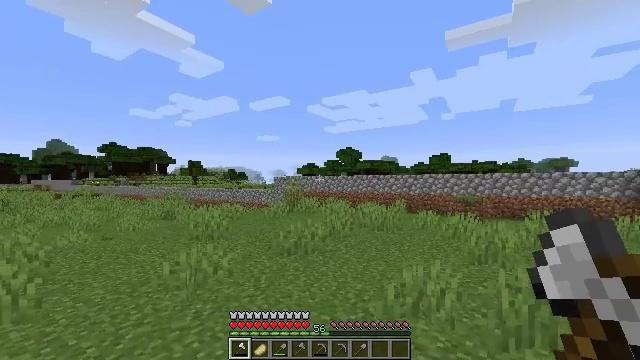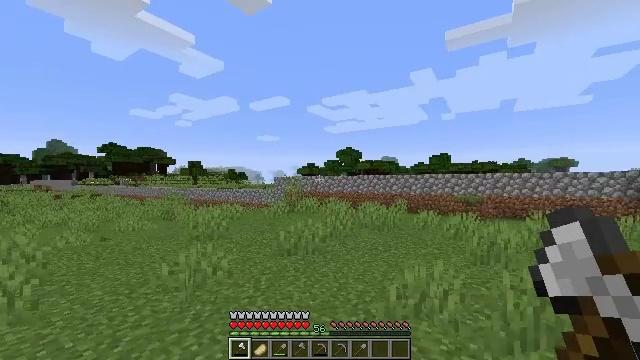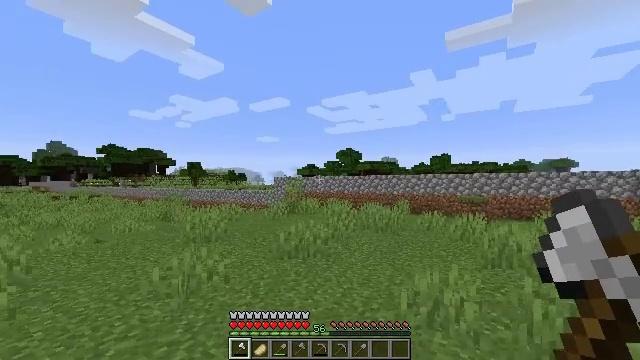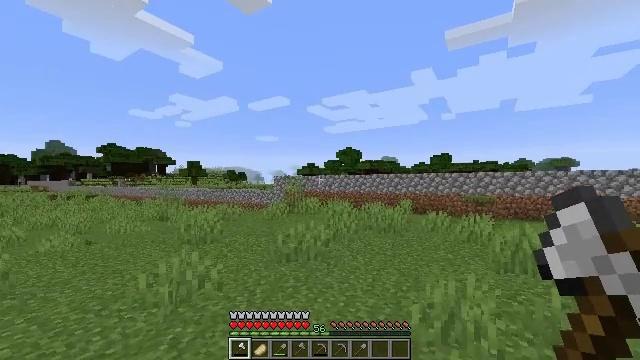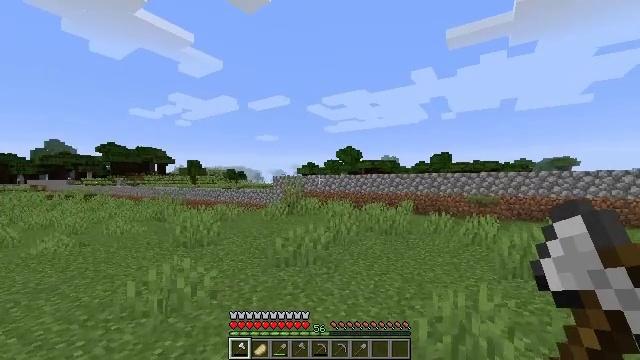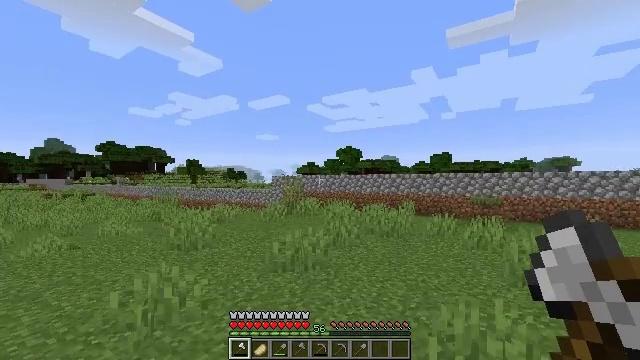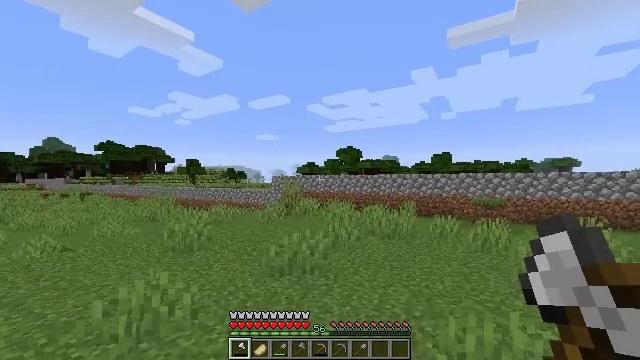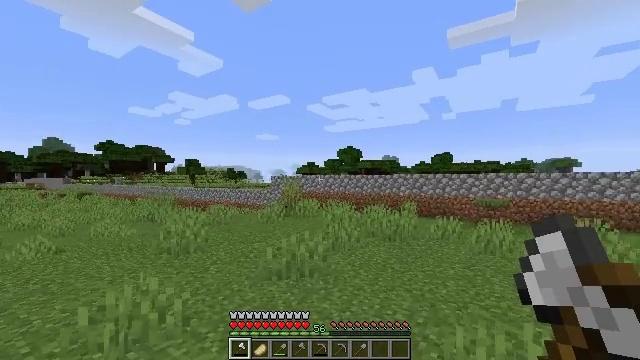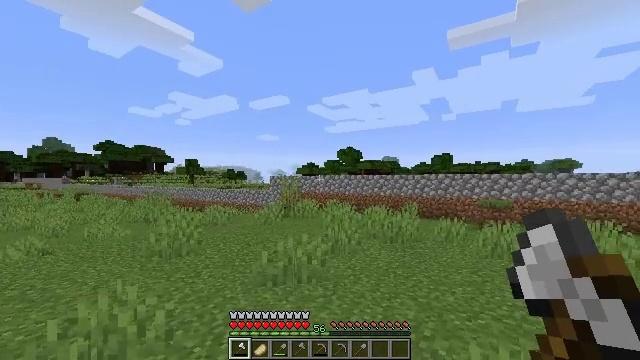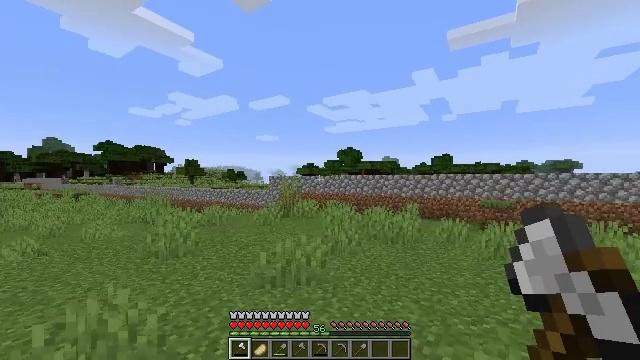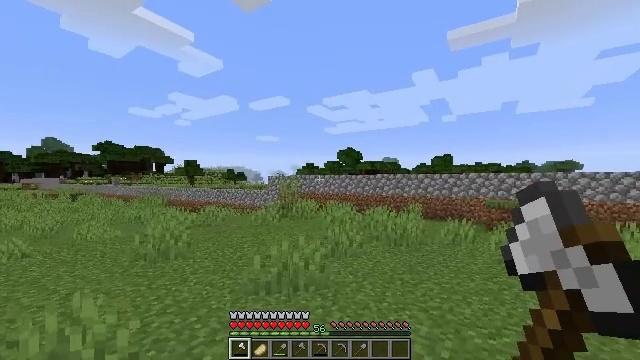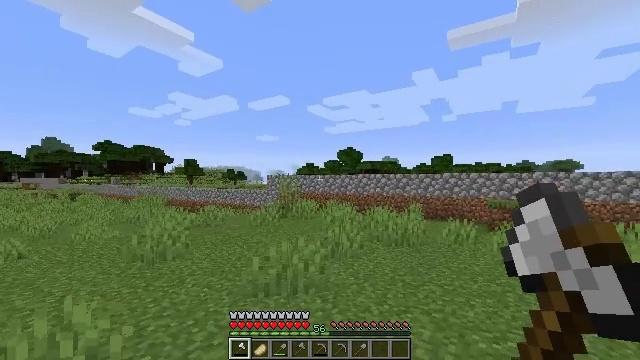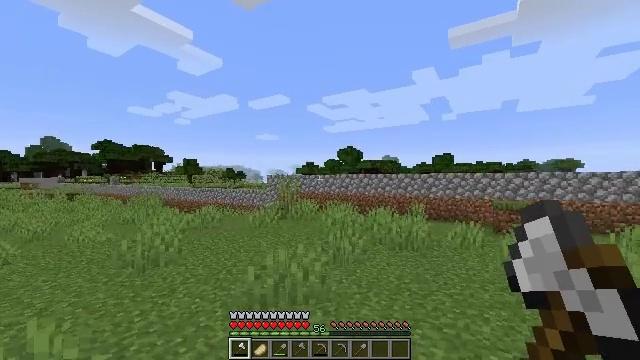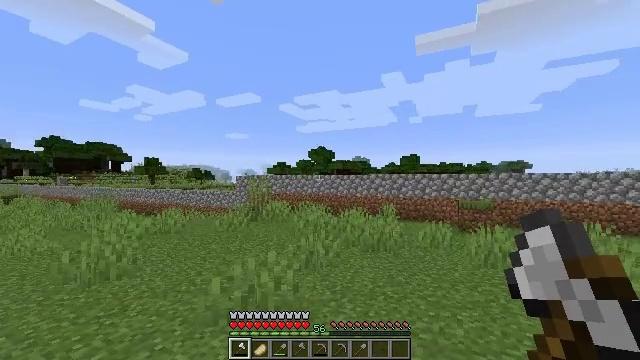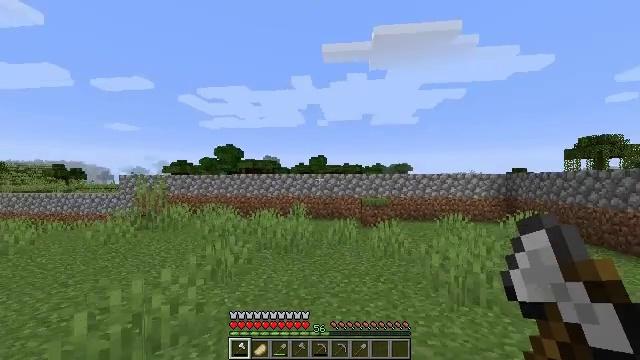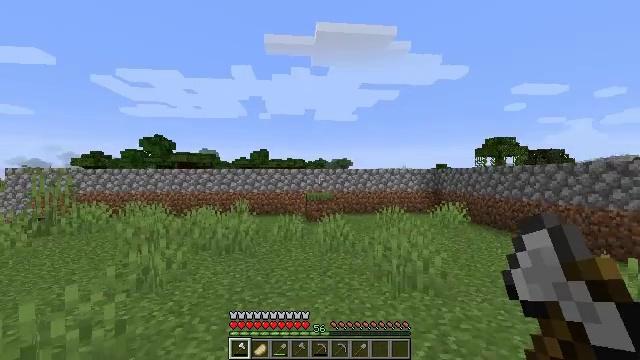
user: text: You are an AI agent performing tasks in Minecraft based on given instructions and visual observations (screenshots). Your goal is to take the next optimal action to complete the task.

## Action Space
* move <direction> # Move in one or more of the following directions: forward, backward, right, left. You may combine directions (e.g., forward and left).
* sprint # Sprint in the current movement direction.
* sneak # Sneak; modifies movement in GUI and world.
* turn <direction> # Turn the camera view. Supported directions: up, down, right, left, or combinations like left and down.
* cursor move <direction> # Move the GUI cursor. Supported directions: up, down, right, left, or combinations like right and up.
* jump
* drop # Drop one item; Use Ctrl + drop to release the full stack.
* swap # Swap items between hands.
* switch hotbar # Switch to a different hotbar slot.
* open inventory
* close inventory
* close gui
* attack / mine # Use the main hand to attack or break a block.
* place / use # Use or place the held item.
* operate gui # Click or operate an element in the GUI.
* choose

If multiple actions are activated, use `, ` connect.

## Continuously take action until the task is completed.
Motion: motion action
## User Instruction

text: Collect clay by holding down the left mouse button.
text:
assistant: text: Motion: move forward
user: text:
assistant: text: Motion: move forward
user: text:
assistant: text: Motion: move forward
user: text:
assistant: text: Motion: move forward
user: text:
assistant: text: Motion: move forward
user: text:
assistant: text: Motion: move forward
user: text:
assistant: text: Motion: move forward
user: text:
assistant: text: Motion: move forward
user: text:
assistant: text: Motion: move forward
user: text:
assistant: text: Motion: move forward
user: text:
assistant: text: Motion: move forward
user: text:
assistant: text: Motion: move forward
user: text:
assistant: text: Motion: move forward, turn right
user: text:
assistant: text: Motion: move forward, turn right
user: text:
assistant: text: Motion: move forward, turn right and down
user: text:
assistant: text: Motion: move forward
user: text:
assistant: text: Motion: move forward
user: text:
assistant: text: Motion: move forward
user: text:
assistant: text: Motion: move forward
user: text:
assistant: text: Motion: move forward
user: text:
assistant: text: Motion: move forward
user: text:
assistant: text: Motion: move forward
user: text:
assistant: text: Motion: move forward
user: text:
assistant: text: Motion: move forward and move right
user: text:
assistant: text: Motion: move forward and move right
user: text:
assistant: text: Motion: move forward and move right
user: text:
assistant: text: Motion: move forward and move right
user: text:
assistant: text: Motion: move forward
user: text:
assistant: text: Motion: move forward
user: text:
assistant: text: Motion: move forward